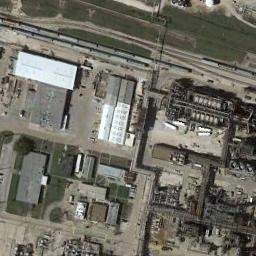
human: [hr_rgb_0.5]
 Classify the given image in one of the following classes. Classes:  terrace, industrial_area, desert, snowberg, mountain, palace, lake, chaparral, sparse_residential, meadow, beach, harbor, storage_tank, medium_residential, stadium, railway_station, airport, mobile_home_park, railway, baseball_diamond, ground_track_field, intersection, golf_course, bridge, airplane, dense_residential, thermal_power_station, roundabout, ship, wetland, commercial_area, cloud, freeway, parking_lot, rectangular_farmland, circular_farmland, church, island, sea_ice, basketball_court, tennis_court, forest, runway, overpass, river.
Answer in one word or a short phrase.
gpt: industrial_area